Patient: sex F, age 74
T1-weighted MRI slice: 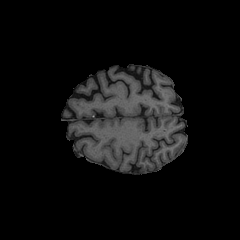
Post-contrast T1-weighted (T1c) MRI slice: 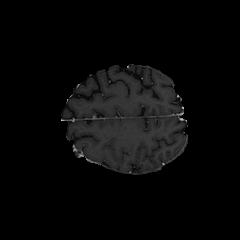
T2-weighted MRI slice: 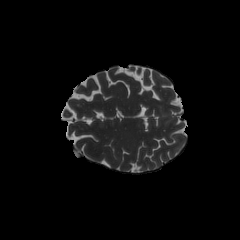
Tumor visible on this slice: no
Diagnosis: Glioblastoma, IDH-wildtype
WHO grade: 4